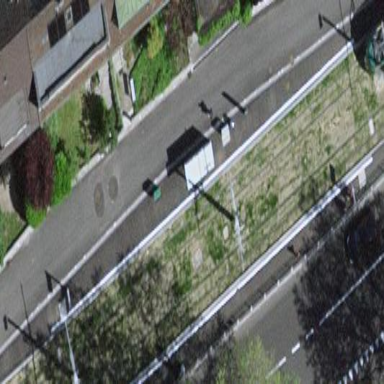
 specifically for trams. The platform has shelter."